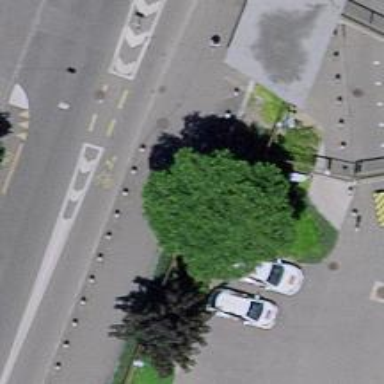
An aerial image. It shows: Bollard barrier.